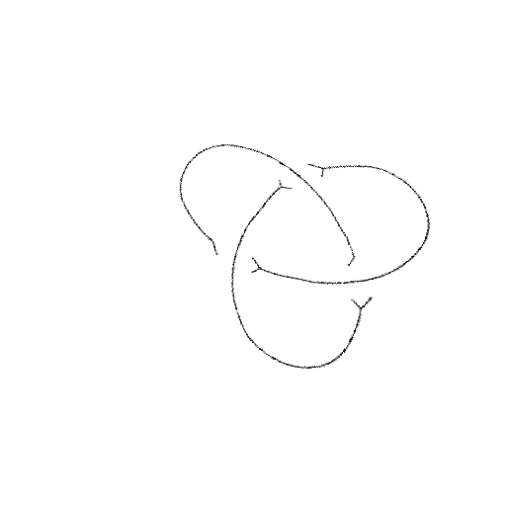
Crossing number: 3